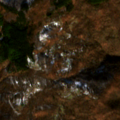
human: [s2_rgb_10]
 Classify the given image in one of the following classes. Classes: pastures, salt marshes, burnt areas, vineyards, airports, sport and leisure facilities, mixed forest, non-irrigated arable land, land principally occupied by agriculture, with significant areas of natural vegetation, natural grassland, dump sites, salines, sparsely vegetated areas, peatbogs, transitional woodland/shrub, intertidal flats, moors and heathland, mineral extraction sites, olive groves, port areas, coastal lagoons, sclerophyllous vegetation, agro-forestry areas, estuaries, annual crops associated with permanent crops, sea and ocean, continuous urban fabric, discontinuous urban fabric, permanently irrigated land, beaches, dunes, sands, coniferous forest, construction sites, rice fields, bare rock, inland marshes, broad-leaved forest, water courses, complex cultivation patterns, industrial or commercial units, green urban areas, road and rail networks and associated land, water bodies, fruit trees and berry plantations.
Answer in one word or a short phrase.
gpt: land principally occupied by agriculture, with significant areas of natural vegetation, broad-leaved forest, mixed forest